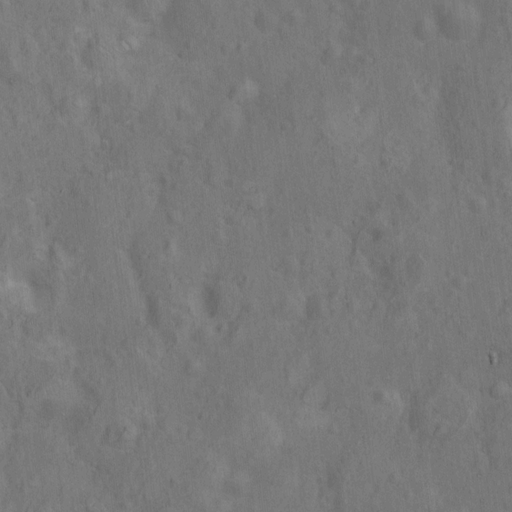
Objects detected: cone